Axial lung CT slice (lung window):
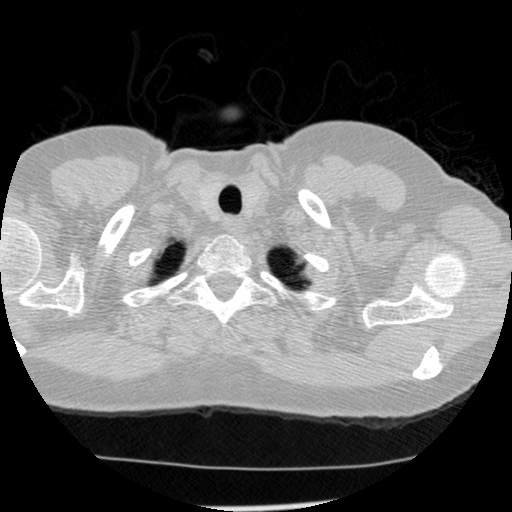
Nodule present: no